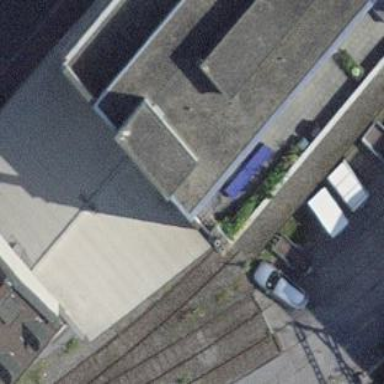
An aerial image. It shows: Commercial building.